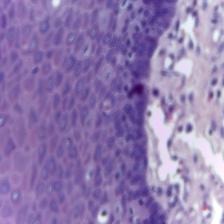
Diagnosis: Normal